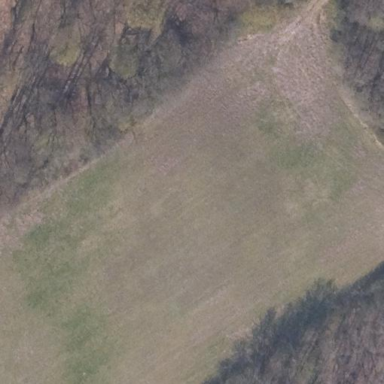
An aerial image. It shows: Beautiful meadow.